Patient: sex M, age 50
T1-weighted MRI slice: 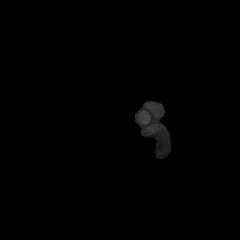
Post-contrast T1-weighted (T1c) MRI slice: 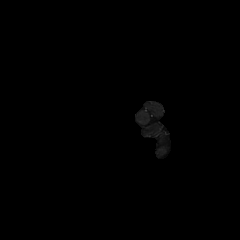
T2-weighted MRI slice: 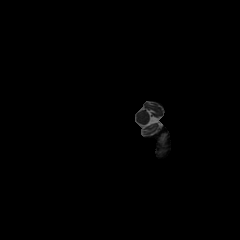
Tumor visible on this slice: no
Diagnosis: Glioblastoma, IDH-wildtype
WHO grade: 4